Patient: sex M, age 31
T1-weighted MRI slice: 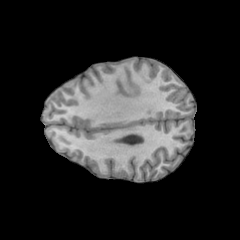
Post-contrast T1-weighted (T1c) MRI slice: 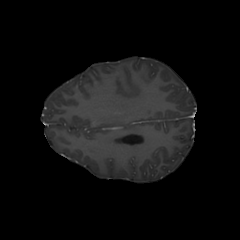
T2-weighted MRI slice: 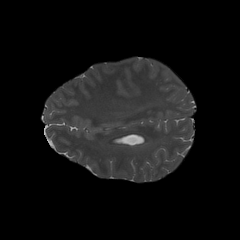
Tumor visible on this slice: no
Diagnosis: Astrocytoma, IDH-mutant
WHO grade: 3